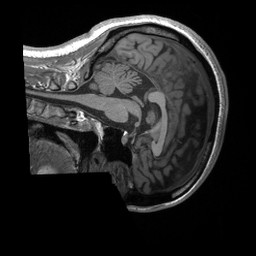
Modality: T1w
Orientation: sagittal
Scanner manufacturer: siemens
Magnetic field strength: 3 T
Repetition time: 2.4 s
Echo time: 0.00224 s